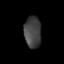
Tissue: skin
Cell type: Epithelial cells
Senescence score: 0.2173
Nuclear area (px): 514
Mean DAPI intensity: 66.981